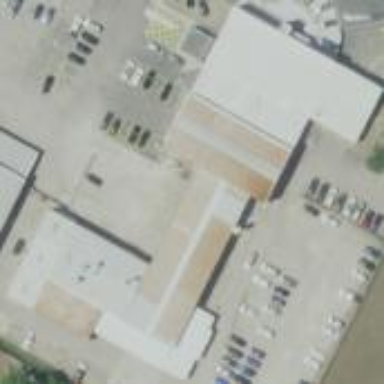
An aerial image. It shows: Building housing car shop.